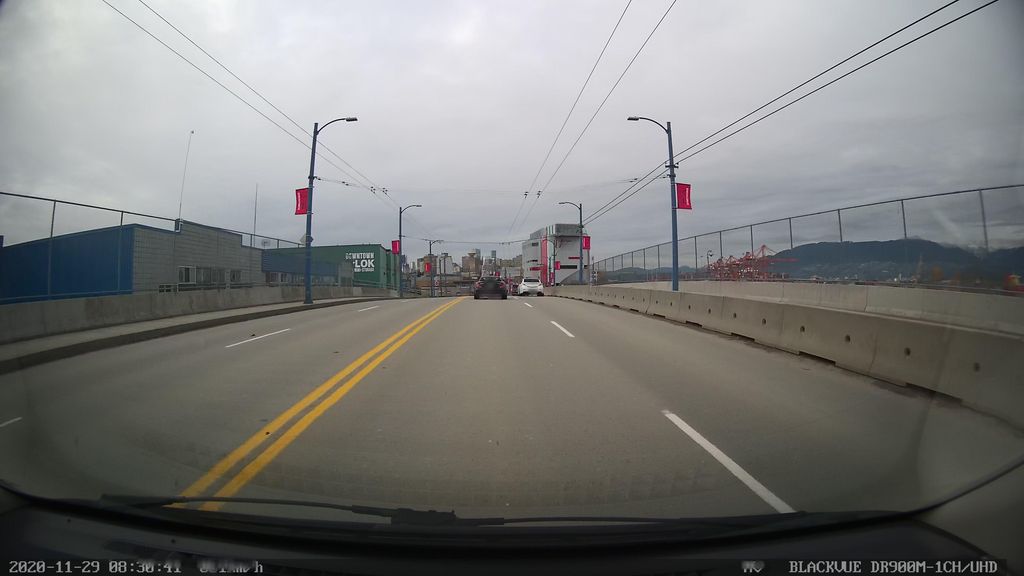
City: vancouver